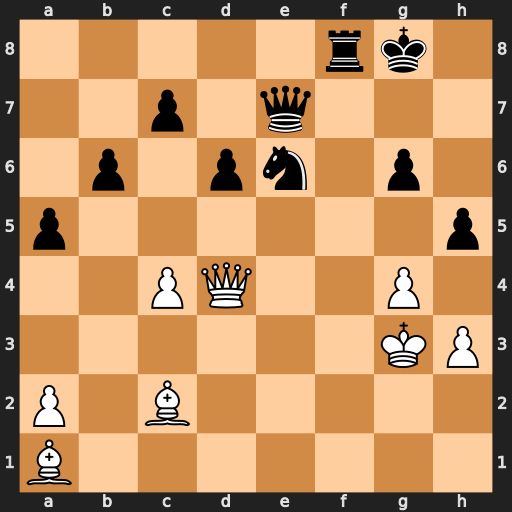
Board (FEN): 5rk1/2p1q3/1p1pn1p1/p6p/2PQ2P1/6KP/P1B5/B7
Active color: w
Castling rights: -
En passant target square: -
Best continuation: Qh8+ Kf7 Bxg6+ Kxg6 Qxh5#